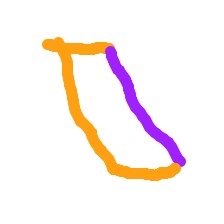
Shape: parallelogram